Question: i am "embedding Windows Explorer" in my Win32 application. (Technically i am hosting a <URL>.
The problem is that the view is never calling IShellBrowser.BrowseObject. Rather than asking to navigate to a new location (through the BrowseObject event), the shell view is launching a copy of Windows Explorer to view the folder.
i want the default shell view (colloquially known as DefView) to be browsable.
---
## Sample code tutorial
First we need to get the <URL> for it:
'''
folder: IShellFolder;
SHGetDesktopFolder({out} folder);
'''
Next we ask the desktop folder to <URL>:
'''
view: IShellView;
folder.CreateViewObject(Self.Handle, IID_IShellView, {out}view);
'''
Now that we have the of the folder (as opposed to the or ), we now want to show the shell view by calling <URL>:
'''
hostRect: TRect; //where the view is to display itself
folderSettings: TFolderSettings; //display settings for the view
hwndView: HWND; //the newly created view's window handle
folderSettings.ViewMode := FVM_DETAILS; //details mode please, rather than icon/list/etc
folderSettings.fFlags := 0;
hostRect := Rect(20, 20, 660, 500); //the view can position itself there
view.CreateViewWindow(nil, folderSettings, shellBrowser, {var}hostRect, {out}hView);
view.UIActivate(SVUIA_ACTIVATE_NOFOCUS);
'''
et voila, the recognizable shell listview, showing my desktop:
<URL>
complete with context menu handlers:

Except that when i click , rather than sending me a <URL> interface i supplied, it opens a new window:
<URL>
The same happens when i double-click.
How can i get Microsoft's DefView to be browsable?
---
## Update ShellBrowser implementation
When creating an 'IShellView' you must give it an object that implements 'IShellBrowser'. This 'ShellBrowser' object is how the view communicates back to the hosting container.
Of the 15 methods, i only look carefully at four - the rest can return 'E_NOTIMPL' (which of course may be the problem):
'''
{IShellBrowser}
'''
- 'BrowseObject(PCUIDLIST_RELATIVE pidl, UINT wFlags);''''
//Informs Windows Explorer to browse to another folder.
//This is the notification i want!
Result := BrowseToAnotherFolder(pidl, wFlags);
'''
- 'GetControlWindow(UINT id, HWND *lphwnd);''''
//Gets the window handle to a browser control.
//Since i don't have a toolbar, tree, status or progress windows, return 0
lphwnd := 0;
Result := S_OK;
'''
- 'SendControlMsg(UINT id, UINT uMsg, WPARAM wParam, LPARAM lParam, LRESULT *pret);''''
//Sends control messages to either the toolbar or the status bar in a Windows
//From MSDN: Notes to Implementers
// If your Windows Explorer does not have these controls, you can return E_NOTIMPL.
Result := E_NOTIMPL;
'''
- 'GetViewStateStream(DWORD grfMode, IStream **ppStrm);''''
//Gets an IStream interface that can be used for storage of view-specific state information.
Result := E_NOTIMPL; //i'm don't have a stream to give you
'''
- 'TranslateAcceleratorSB(LPMSG lpmsg, WORD wID);''''
//Translates accelerator keystrokes intended for the browser's frame
// while the view is active.
Result := E_NOTIMPL; //i won't be doing any translating
'''
- 'OnViewWindowActive(IShellView *ppshv);''''
//Called by the Shell view when the view window or one of its child
// windows gets the focus or becomes active.
Result := S_OK; //i got the notification, thanks
'''
- 'QueryActiveShellView(IShellView **ppshv);''''
//Retrieves the currently active (displayed) Shell view object.
ppshv := view;
Result := S_OK; //i would never view another, you know that
'''
- 'EnableModelessSB(BOOL fEnable);''''
//Tells Windows Explorer to enable or disable its modeless dialog boxes.
Result := S_OK; //You want to enable modeless dialog boxes? Interesting.
'''
- 'InsertMenusSB(HMENU hmenuShared, LPOLEMENUGROUPWIDTHS lpMenuWidths);''''
//Allows the container to insert its menu groups into the composite
// menu that is displayed when an extended namespace is being viewed or used.
Result := E_NOTIMPL; //i no has menus
'''
- 'RemoveMenusSB(HMENU hmenuShared);''''
//Permits the container to remove any of its menu elements
// from the in-place composite menu and to free all associated resources.
Result := E_NOTIMPL; //i no has menus
'''
- 'SetMenuSB(HMENU hmenuShared, HOLEMENU holemenuRes, HWND hwndActiveObject);''''
//Installs the composite menu in the view window.
Result := E_NOTIMPL; //i no has menus
'''
- 'SetStatusTextSB''''
//Sets and displays status text about the in-place object
//in the container's frame-window status bar.
Result := E_NOTIMPL; //i no has status bar
'''
- 'SetToolbarItems(LPTBBUTTONSB lpButtons, UINT nButtons, UINT uFlags);''''
//Adds toolbar items to Windows Explorer's toolbar.
Result := E_NOTIMPL; //i no has toolbar
'''
There's then the ancestor <URL>:
- 'GetWindow([out] HWND *phwnd);''''
//Retrieves a handle to one of the windows participating in
// in-place activation (frame, document, parent, or in-place object window).
phwnd := Self.Handle; //here's the handle, again, of your parent
Result := S_OK;
'''
- 'ContextSensitiveHelp([in] BOOL fEnterMode);'''
//Determines whether context-sensitive help mode should be entered
//during an in-place activation session.
Result := S_OK; //Ok, thanks, i'll make a note of it
'''
# IServiceProvider
'''
function TShellBrowser.QueryService(const rsid, iid: TGuid; out Obj): HResult;
var
sb: IShellBrowser;
s: string;
const
SID_SInPlaceBrowser: TGUID = '{1D2AE02B-3655-46CC-B63A-285988153BCA}';
SID_IShellBrowser: TGUID = '{000214E2-<PHONE>-C000-<PHONE>}';
begin
{
This code is executed when you double click a folder.
It's needed to implement inline browsing.
If you double click a folder the default action of IShellBrowser is to open a new Windows Explorer.
To open the folder in the current window you must implement IServiceProvider.
http://blogs.msdn.com/b/ieinternals/archive/2009/12/30/windows-7-web-browser-control-will-not-browse-file-system.aspx
}
Result := E_NOINTERFACE; //Return $E_NOINTERFACE
OutputDebugString(PChar('TShellBrowser.QueryService: '+IIDToString(rsid)));
{
Make a small change to your application to enable the filesystem object to navigate in-place within the WebOC
when running on Windows 7.
To do so, your hosting application will implement the IServiceProvider interface,
and hand back the WebBrowser control's SID_SShellBrowser when asked for SID_SInPlaceBrowser
}
if IsEqualGUID(rsid, SID_SInPlaceBrowser) then
begin
sb := Self as IShellBrowser;
Pointer(Obj) := Pointer(sb);
sb._AddRef;
Result := S_OK;
end;
end;
'''
# Bonus Reading
- <URL>
---
## See also
- <URL>
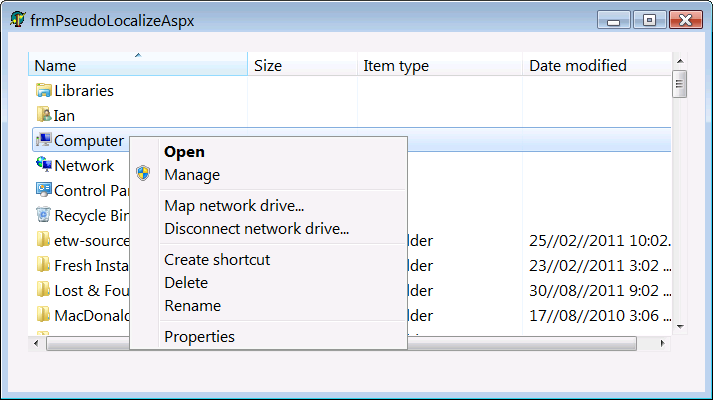
Answer: On Vista or higher you can switch to hosting ExplorerBrowser, from which you can QI IObjectWithSite and pass an object that implements IServiceProvier with services like SID_SShellBrowser or SID_SInPlaceBrowser.
On XP you probably need to handle DDE messages originated from your process as the default folder association is DDE back then.